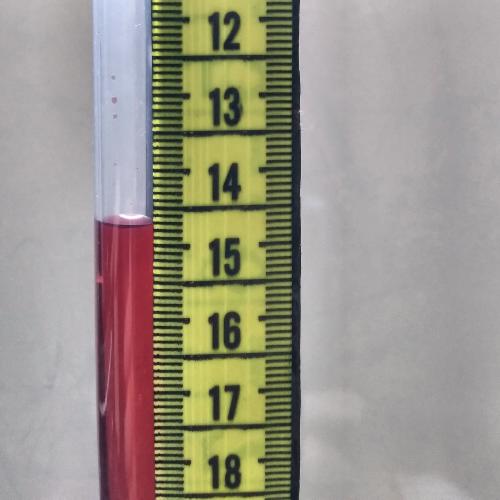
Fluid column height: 14.7 cm